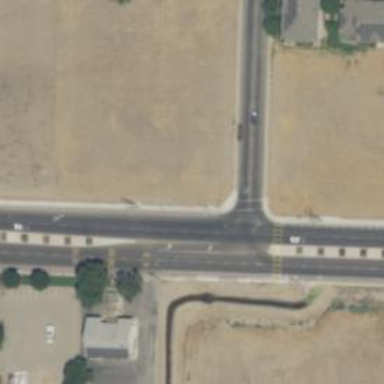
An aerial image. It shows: Uncontrolled road crossing with lines markings.